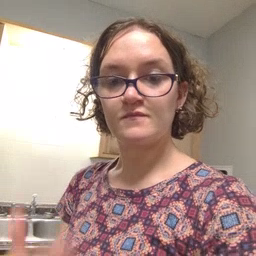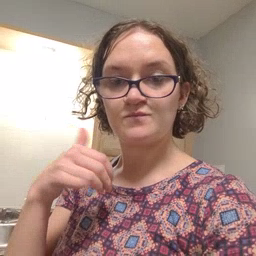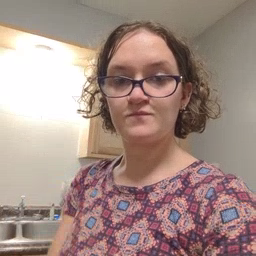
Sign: yellow